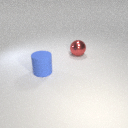
large blue rubber cylinder in front of large red metal sphere